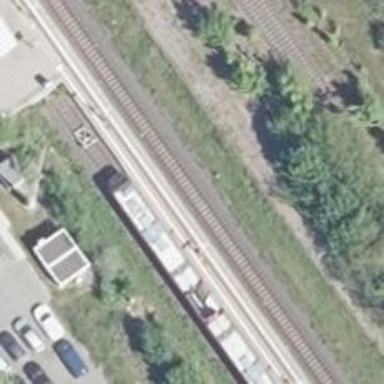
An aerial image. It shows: Railway milestone.